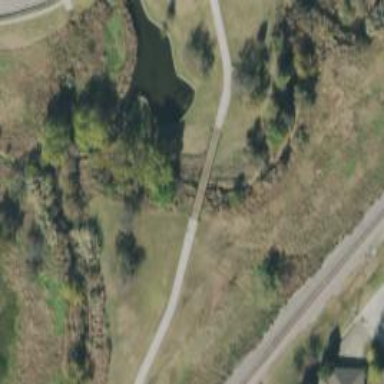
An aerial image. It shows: Path leading to bridge.